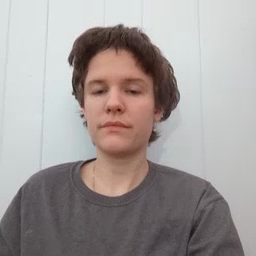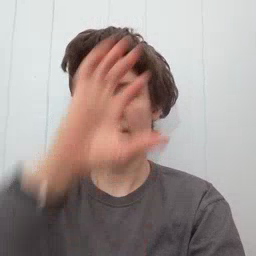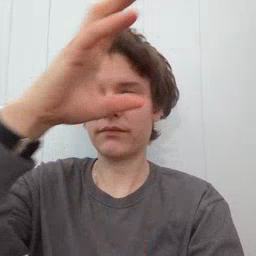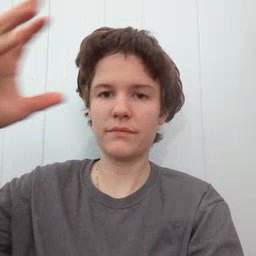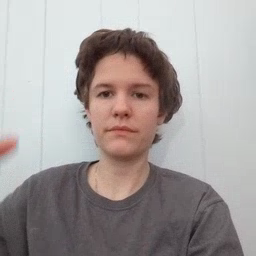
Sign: cloud